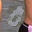
Label: 0